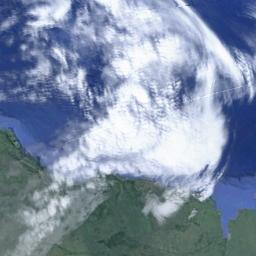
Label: cloud